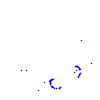
Particle: proton